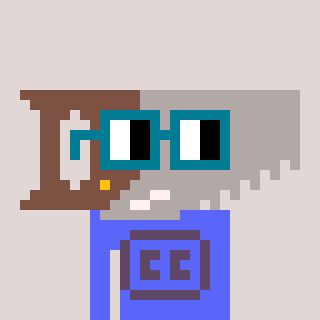
a pixel art character with square dark green glasses, a saw-shaped head and a purple-colored body on a warm background